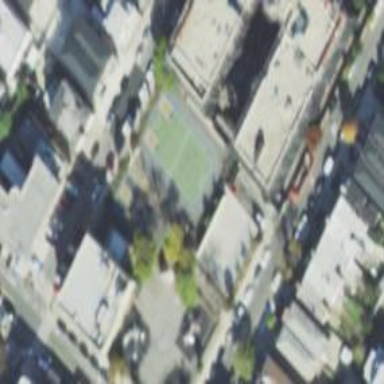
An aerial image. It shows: Playground with paved surface.